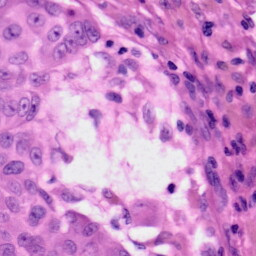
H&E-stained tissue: Skin